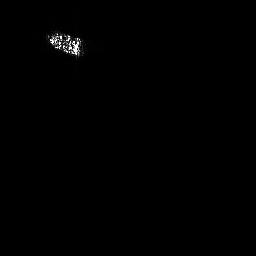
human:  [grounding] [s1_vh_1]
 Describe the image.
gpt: In the satellite image, there is  <ref>1 medium ship </ref> <box>[[16, 10, 31, 22, 0]]</box> located at top left.